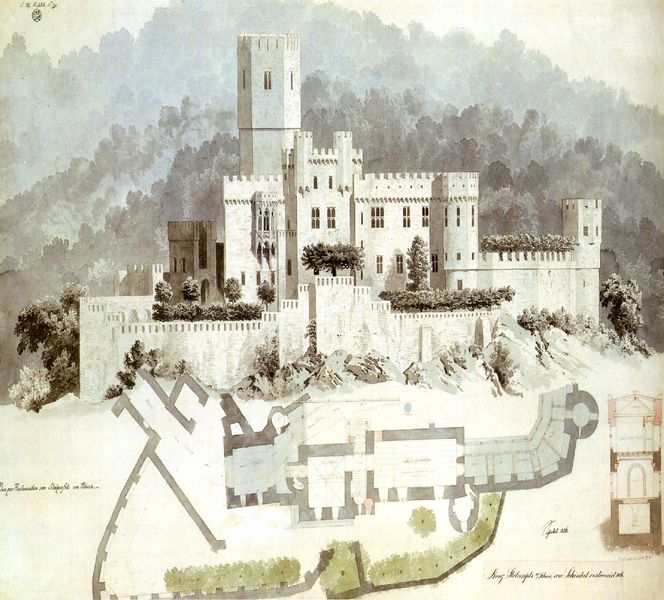
Titel: Generalplan zum Ausbau der Burgruine Stolzenfels
Künstler: Karl Friedrich Schinkel
Institution: Berlin, Staatliche Museen, Kupferstichkabinett
Schlagwörter: baum, berg, gemälde, himmel, bäume, zeichnung, schloss, stein, bild, hügel, wald, turm, schrift, mauer, foto, erker, burg, eckig, türme, festung, wälder, mauern, grundriss, bauzeichnung, sechseckig, balisade